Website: apple
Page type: newsletter-management
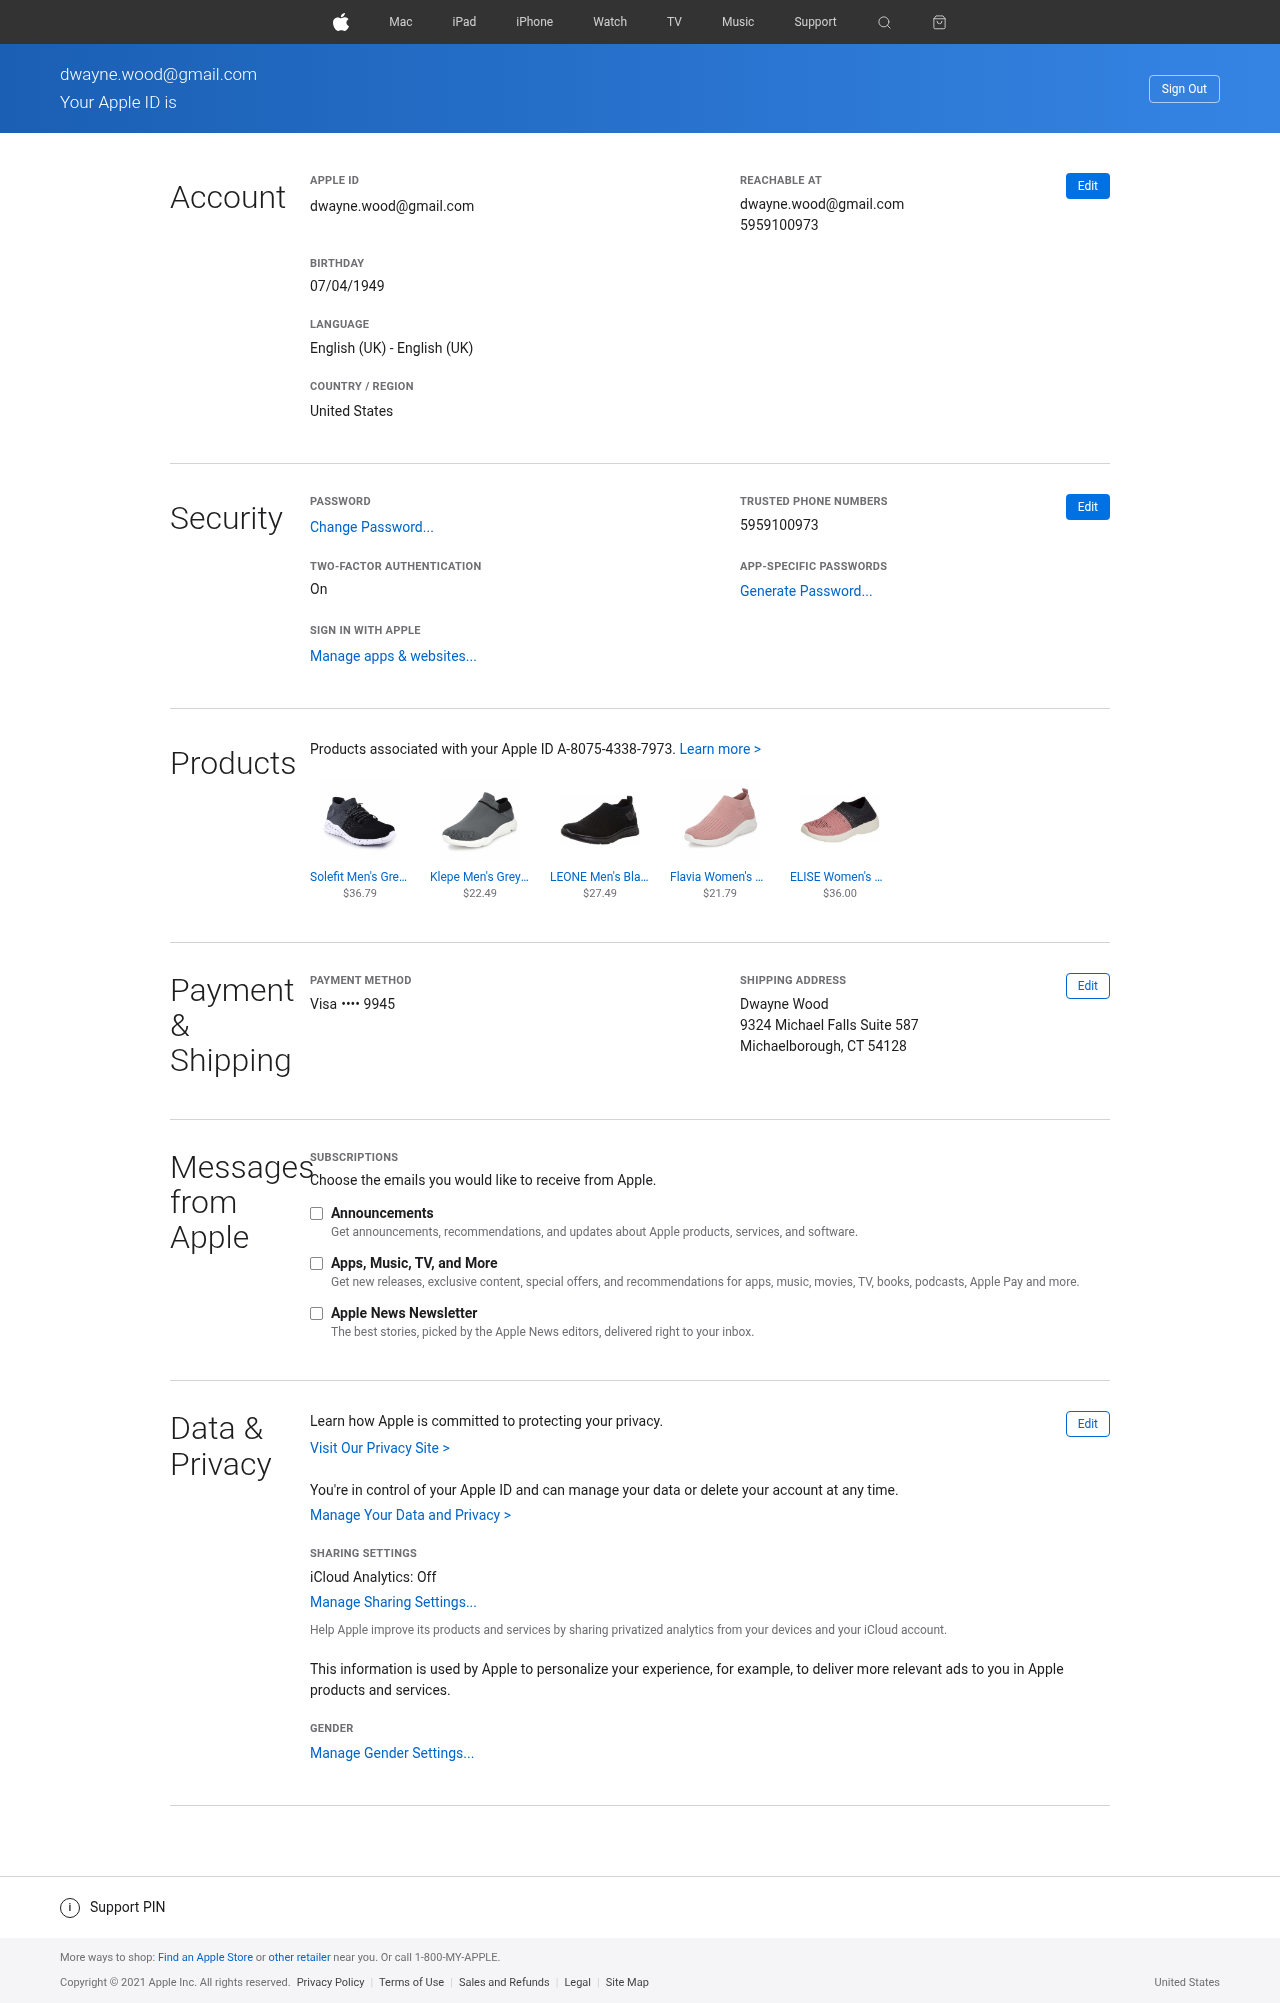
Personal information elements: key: PII_CARD_LAST4
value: •••• 9945
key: PII_CARD_TYPE
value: Visa
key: PII_CITY_STATE_ZIP
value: Michaelborough, CT 54128
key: PII_COUNTRY
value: United States
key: PII_DOB
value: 07/04/1949
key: PII_EMAIL
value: dwayne.wood@gmail.com
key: PII_FULLNAME
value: Dwayne Wood
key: PII_PHONE
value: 5959100973
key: PII_STREET
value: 9324 Michael Falls Suite 587
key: PII_EMAIL2
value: dwayne.wood@gmail.com
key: PII_EMAIL3
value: dwayne.wood@gmail.com
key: PII_PHONE2
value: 5959100973
Product elements: key: PRODUCT1_NAME
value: Solefit Men's Grey Running Shoes-8 UK (41 EU) (SLFT-1143)
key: PRODUCT1_PRICE
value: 36.79
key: PRODUCT2_NAME
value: Klepe Men's Grey/Black Running Shoes-9 UK (40 EU) (7 US) (KP0381/BLK)
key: PRODUCT2_PRICE
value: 22.49
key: PRODUCT3_NAME
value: LEONE Men's Black Running Shoes-10 UK (44 EU) (L601BLACK10)
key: PRODUCT3_PRICE
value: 27.49
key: PRODUCT4_NAME
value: Flavia Women's Pink Running Shoes-UK9 (FKT/HD0234/PNK)
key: PRODUCT4_PRICE
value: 21.79
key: PRODUCT5_NAME
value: ELISE Women's Gray/Pink Running Shoes-5 UK (38 EU) (6 US) (EVAR-SP20-4)
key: PRODUCT5_PRICE
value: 36